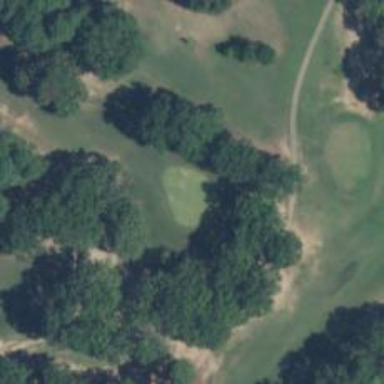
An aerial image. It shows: Golf hole.